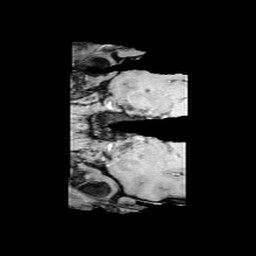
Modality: MP2RAGE
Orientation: coronal